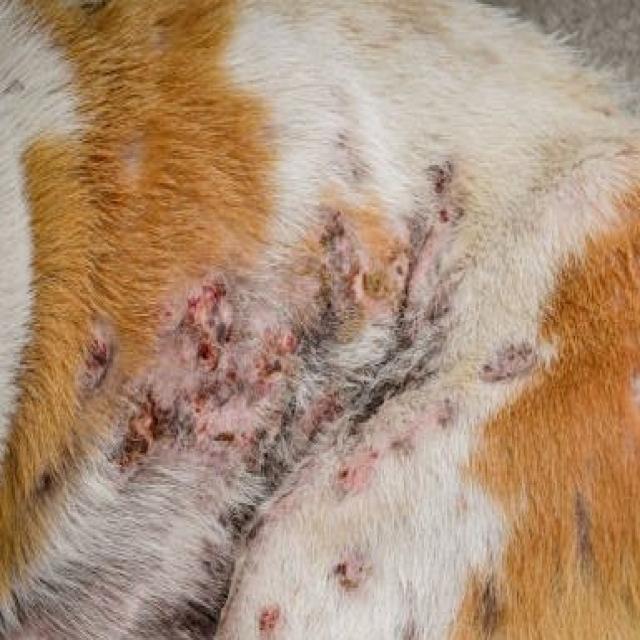
Canine fungal skin infection — characterized by alopecia, scaling, crusting, and circular lesions. Common agents include Malassezia and Candida species.